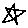
Label: star